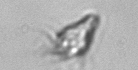
Label: Paratontonia_gracillima